Field crop: maize
Growth stage: 2
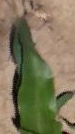
Species: maize